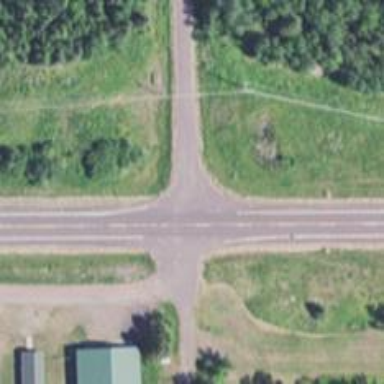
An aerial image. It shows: Asphalt road classified as primary highway.